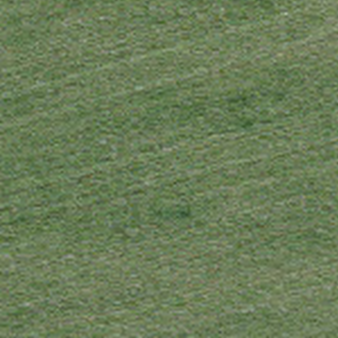
Label: other